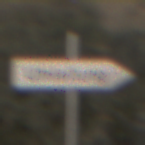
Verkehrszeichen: UmleitungswegweiserRechtsweisend
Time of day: SunriseSunset
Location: Outdoor (RoadRail)
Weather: PartlyCloudy
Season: NotSpecified
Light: Natural